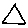
Label: triangle